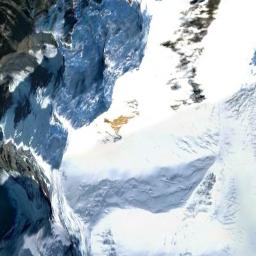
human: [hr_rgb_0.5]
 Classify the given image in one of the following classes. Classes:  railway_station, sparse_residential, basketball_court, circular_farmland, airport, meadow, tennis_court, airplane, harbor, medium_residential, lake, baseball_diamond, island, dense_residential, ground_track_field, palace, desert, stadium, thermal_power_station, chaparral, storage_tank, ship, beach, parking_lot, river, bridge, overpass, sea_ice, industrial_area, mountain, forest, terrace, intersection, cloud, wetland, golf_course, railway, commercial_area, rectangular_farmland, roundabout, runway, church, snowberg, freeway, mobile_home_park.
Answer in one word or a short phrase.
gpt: snowberg